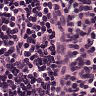
Metastatic tissue present: no